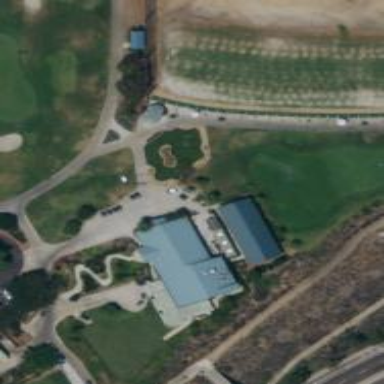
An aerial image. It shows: Rough grassy area used for golf.